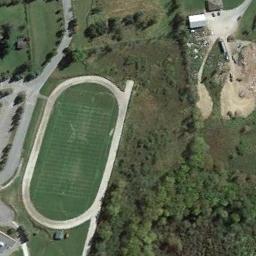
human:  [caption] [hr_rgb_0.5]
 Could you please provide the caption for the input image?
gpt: Track and field are built on the lawn and surrounded by vegetation .

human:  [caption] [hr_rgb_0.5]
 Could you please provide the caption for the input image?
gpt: The ground track field with a gridiron is on a lawn and a grove of trees is next to the ground track field .

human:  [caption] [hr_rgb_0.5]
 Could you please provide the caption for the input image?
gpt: There are many trees near the ground track field .

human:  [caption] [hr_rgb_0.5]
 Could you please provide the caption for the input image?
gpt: Several cars were parked near the track .

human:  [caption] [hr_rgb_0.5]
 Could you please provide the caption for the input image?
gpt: There are many trees beside the ground track field with a white track .